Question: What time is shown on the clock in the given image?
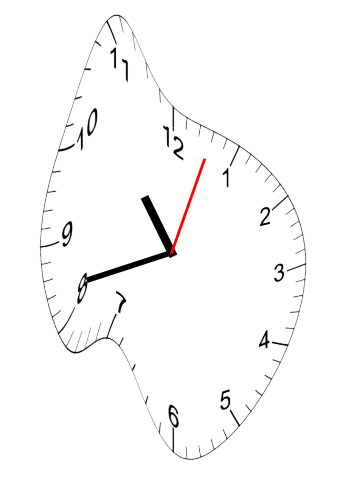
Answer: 10:42:03